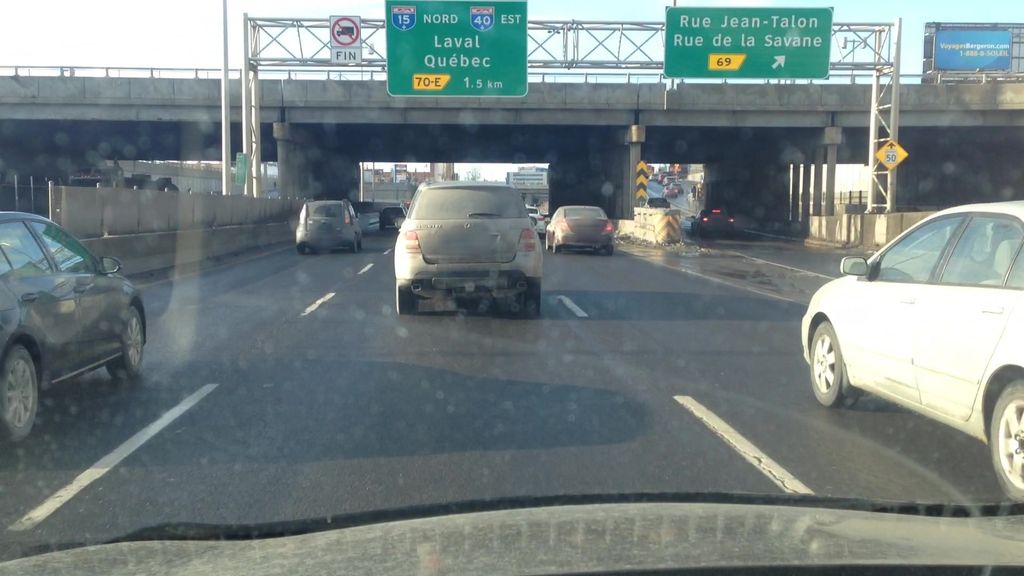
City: montreal